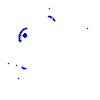
Particle: electron